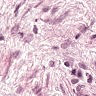
Metastatic tissue present: no